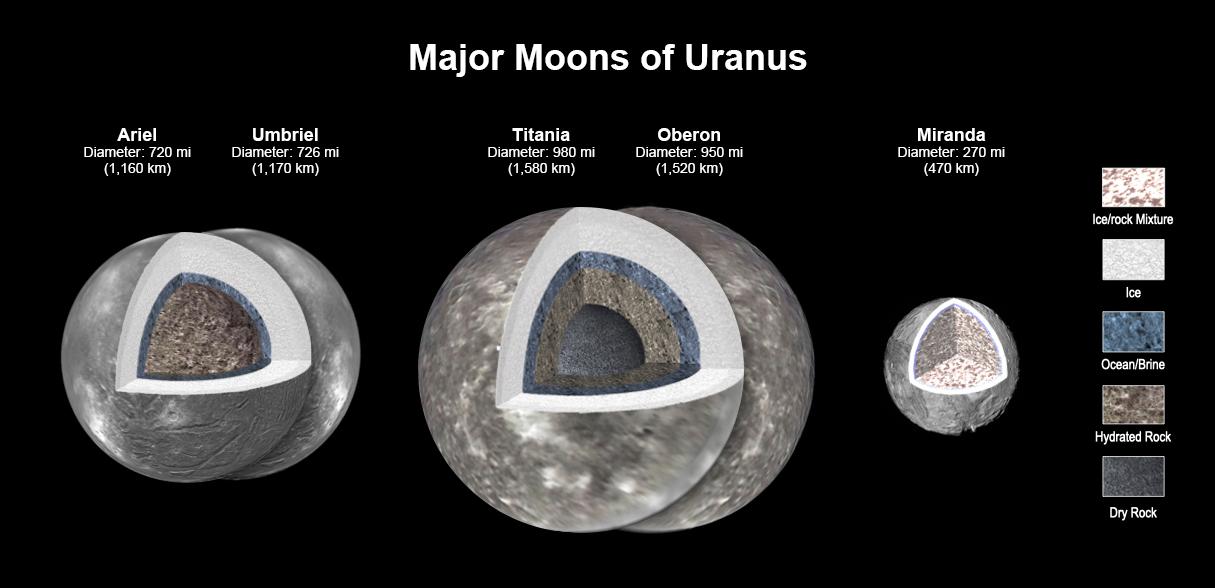
Major Moons of Uranus Voyager, Uranus